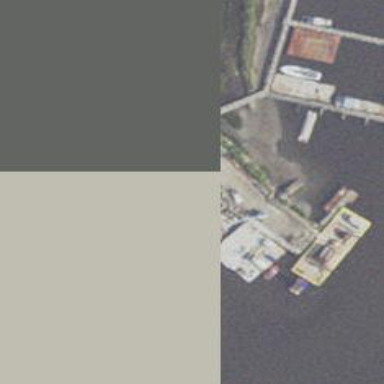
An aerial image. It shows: Man-made pier.